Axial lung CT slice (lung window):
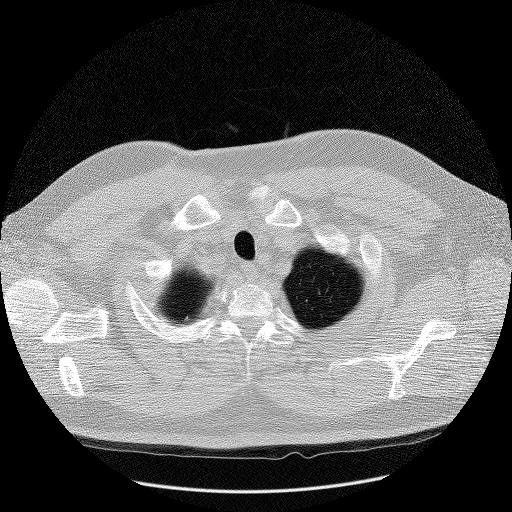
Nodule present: no